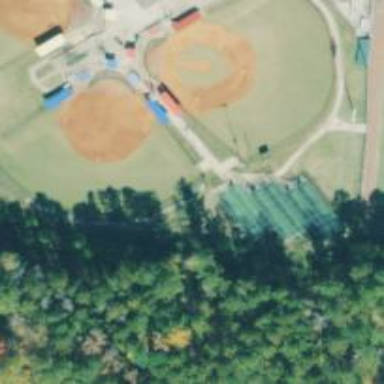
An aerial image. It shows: Baseball pitch for leisure land activities.